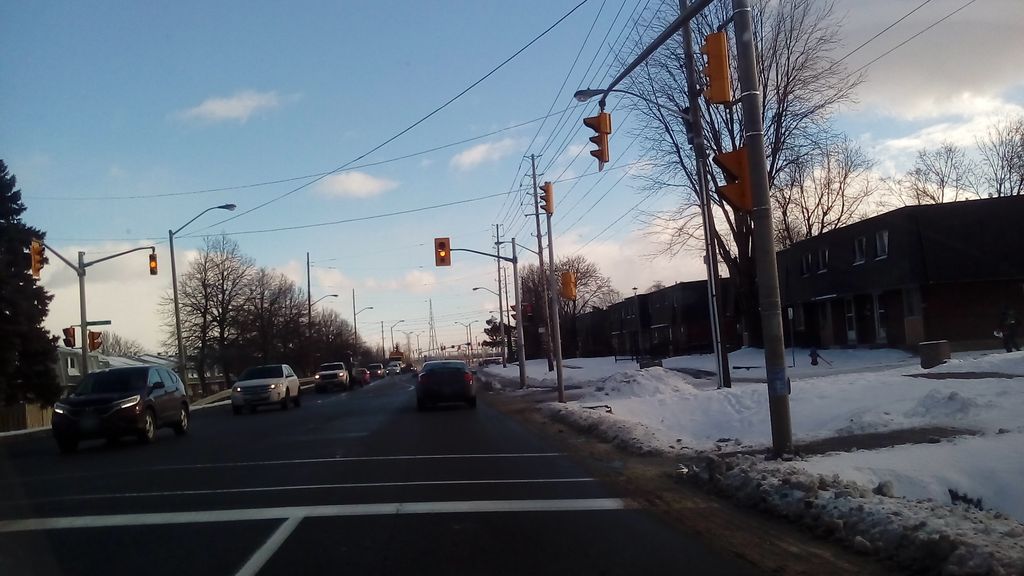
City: ottawa-gatineau